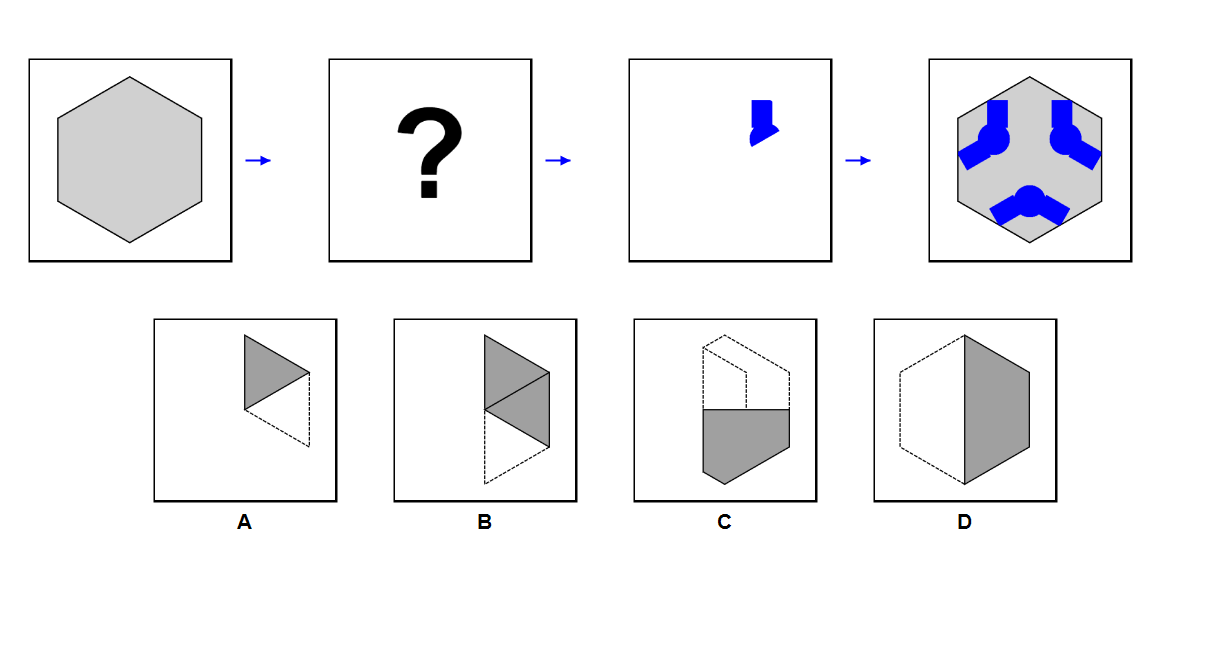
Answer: C